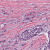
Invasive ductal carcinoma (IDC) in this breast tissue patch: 1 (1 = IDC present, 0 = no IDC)